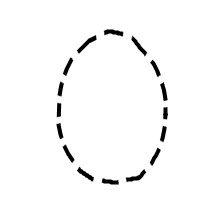
Shape: circle